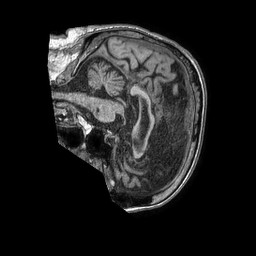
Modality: T1w
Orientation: sagittal
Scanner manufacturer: philips
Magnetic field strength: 1.5 T
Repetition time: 0.007648 s
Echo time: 0.003488 s